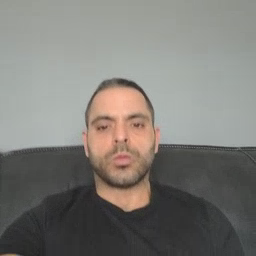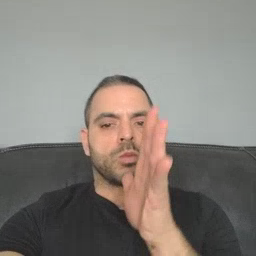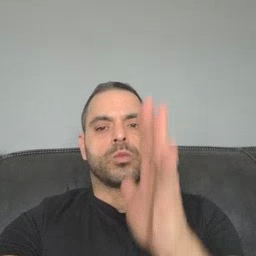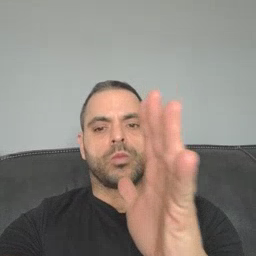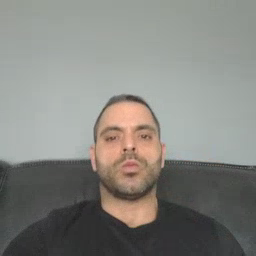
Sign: grandma